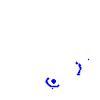
Particle: proton